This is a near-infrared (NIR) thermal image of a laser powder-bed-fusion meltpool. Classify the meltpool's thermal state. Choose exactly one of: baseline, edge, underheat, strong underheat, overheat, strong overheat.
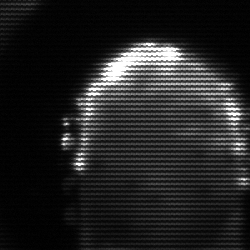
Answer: baseline